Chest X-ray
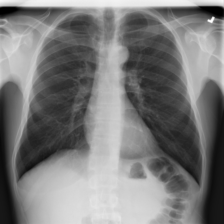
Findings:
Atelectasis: negative
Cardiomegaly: negative
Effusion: negative
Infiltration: negative
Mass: negative
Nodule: negative
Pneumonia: negative
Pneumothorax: negative
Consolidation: negative
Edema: negative
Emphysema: negative
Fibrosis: negative
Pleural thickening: negative
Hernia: negative